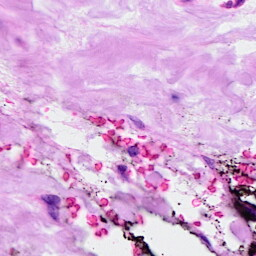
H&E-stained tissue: Breast